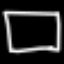
Label: square